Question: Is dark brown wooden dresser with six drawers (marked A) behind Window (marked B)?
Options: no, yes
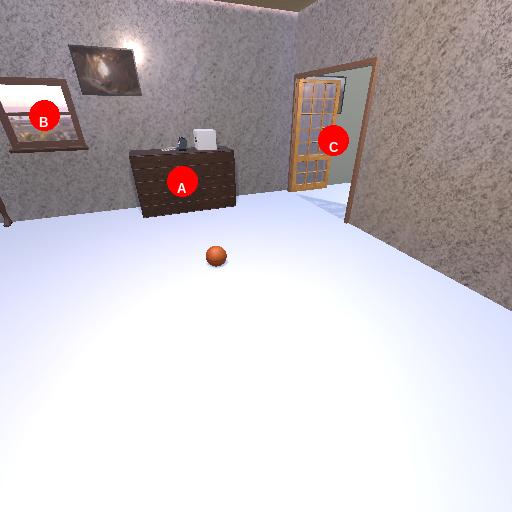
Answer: no